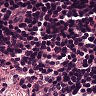
Metastatic tissue present: no